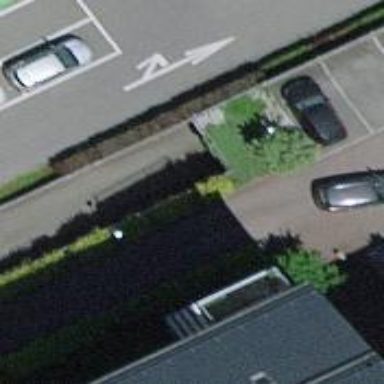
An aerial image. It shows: Parking area.